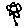
Label: flower